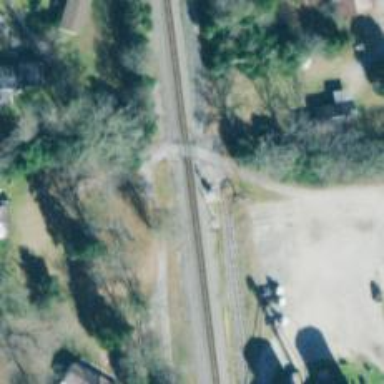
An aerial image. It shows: Railway track.